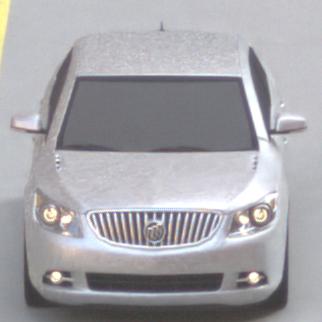
Make: Buick
Model: LaCrosse
Detailed model: Gen. 2
Model produced from: 2009
Model produced until: 2016
Doors: 4
Color: white
Road condition: dry road
Daytime: morning or afternoon
Contrast: medium contrast